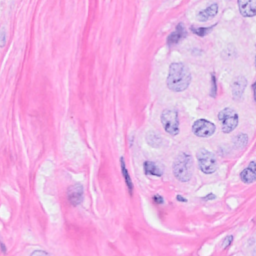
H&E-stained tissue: Breast